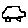
Label: car